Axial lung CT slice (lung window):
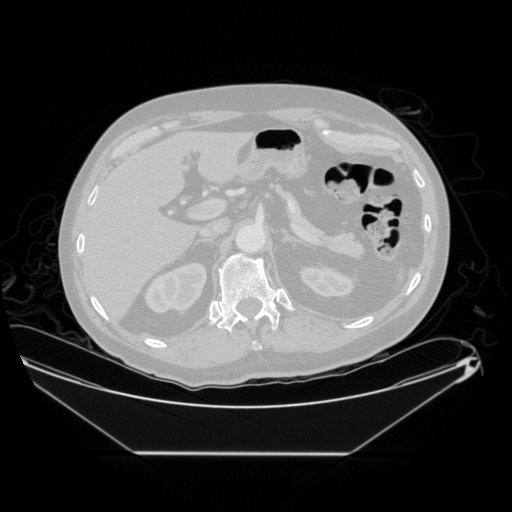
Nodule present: no